Плоский конденсатор подсоединен к источнику с постоянной ЭДС $\mathscr{E}$. В конденсатор параллельно его обкладкам вносят тонкую пластину, состоящую из соприкасающихся латунного и медного листов, и располагают ее на расстояниях $L$ и $2 L$ от каждой из обкладок (см. рисунок).  Заряд пластины положителен и равен заряду $Q$ конденсатора до внесения пластины. Форма и площадь пластины и обкладок конденсаторов одинаковы, расстояние $L$ намного меньше размера пластины. Затем латунный лист (левая часть пластины) удерживают на месте, а медный перемещают в положение $A B$.
Какую силу необходимо приложить к медному листу в положении $A B$ для его удержания?
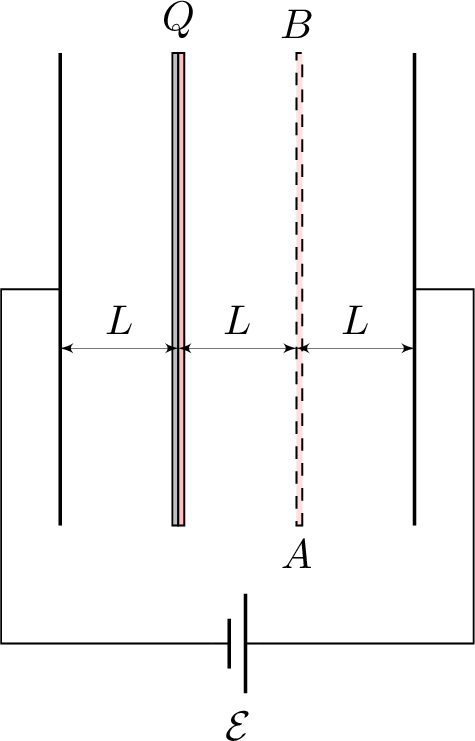
Решение: По условию, $Q=\frac{\varepsilon_{0} S \mathscr{E}}{3 L}$ $(S$ — площадь обкладок конденсатора$)$, поле создается всеми зарядами, разность потенциалов между обкладками конденсатора всегда равна $\mathscr{E}$ и суммарный заряд обкладок конденсатора всегда равен нулю. Заряд правой обкладки конденсатора после внесения пластины равен $q_{1}=\frac{7 Q}{6}$. Воспользовавшись тем, что напряженность поля в пластине равна нулю, находим заряды латунного и медного листов: $Q_{1}=\frac{5 Q}{3}$, $Q_{2}=-\frac{2 Q}{3}$. Заряд правой обкладки конденсатора после перемещения медного листа в положении $A B$ равен $q_{2}=\frac{25 Q}{18}$. Сила, которую необходимо приложить к медному листу, $$ F=\left|\frac{Q_{2}\left(2 q_{2}-Q_{1}\right)}{2 \varepsilon_{0} S}\right|=\frac{10}{81} \frac{Q \mathscr{E}}{L}. $$
Ответ: $$ F=\left|\frac{Q_{2}\left(2 q_{2}-Q_{1}\right)}{2 \varepsilon_{0} S}\right|=\frac{10}{81} \frac{Q \mathscr{E}}{L}. $$
Темы:
T, Электричество, Конденсатор, Всероссийские